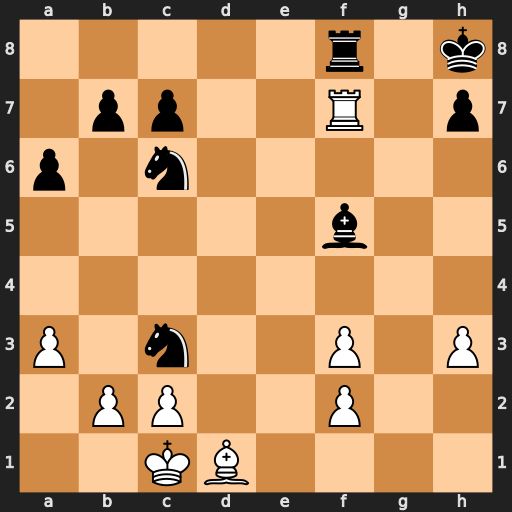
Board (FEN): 5r1k/1pp2R1p/p1n5/5b2/8/P1n2P1P/1PP2P2/2KB4
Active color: w
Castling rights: -
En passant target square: -
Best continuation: Rxf8+ Kg7 Rxf5